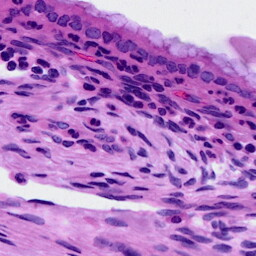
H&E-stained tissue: Cervix